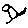
Label: bird